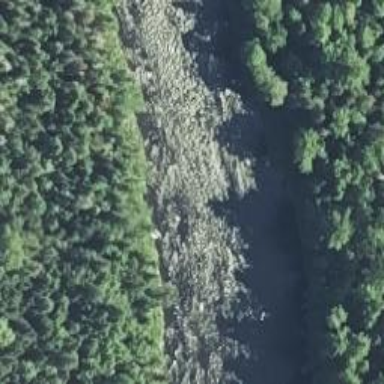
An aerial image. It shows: Scene featuring rapids in waterway.